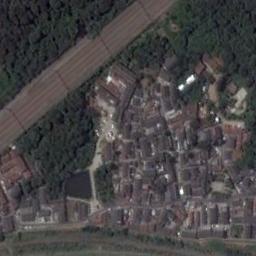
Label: railway